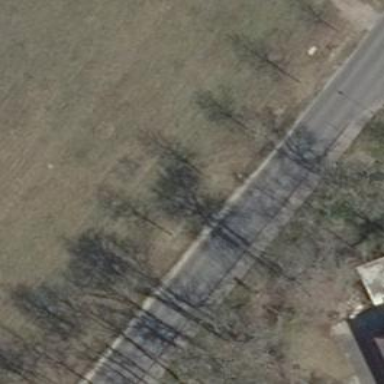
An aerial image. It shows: Tree-lined avenue.